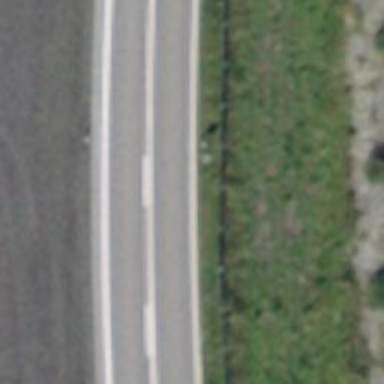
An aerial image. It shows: Primary road with asphalt surface.